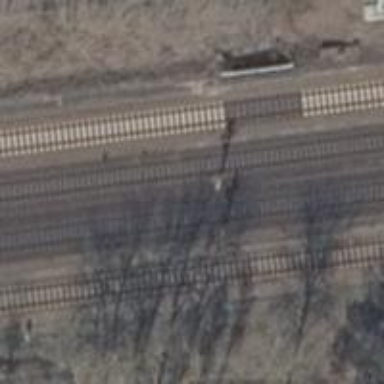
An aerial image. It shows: Railway signal.